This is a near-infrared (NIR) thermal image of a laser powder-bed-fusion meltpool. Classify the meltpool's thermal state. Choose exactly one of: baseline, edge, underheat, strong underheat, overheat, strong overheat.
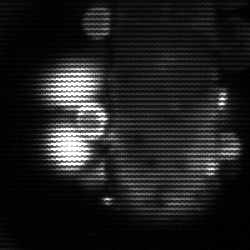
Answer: strong underheat